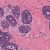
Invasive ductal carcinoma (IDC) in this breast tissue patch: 0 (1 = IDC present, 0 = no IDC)